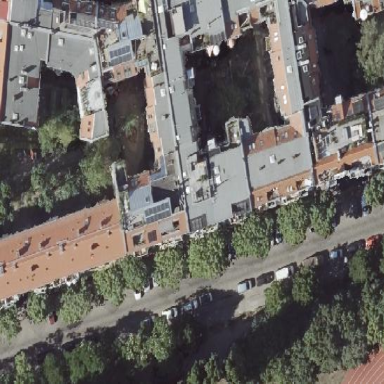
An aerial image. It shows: Residential building with unique double saltbox roof shape.